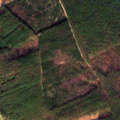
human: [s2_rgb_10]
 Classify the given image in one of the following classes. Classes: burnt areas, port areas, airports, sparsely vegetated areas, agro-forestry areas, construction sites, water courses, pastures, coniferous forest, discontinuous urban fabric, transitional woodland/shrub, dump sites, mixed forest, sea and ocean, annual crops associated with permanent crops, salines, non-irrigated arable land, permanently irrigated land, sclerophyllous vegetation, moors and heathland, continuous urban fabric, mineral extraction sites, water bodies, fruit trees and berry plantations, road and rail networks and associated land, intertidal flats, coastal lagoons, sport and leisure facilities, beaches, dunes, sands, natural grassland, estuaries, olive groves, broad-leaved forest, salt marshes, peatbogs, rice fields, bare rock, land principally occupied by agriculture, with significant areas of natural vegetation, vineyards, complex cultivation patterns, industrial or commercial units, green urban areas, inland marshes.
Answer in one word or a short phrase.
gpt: non-irrigated arable land, mixed forest